Interaction volume radius: 5 \u00c5
Interaction volume height: 10 \u00c5
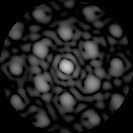
Disorder parameter: 0.4739